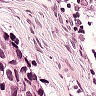
Metastatic tissue present: yes